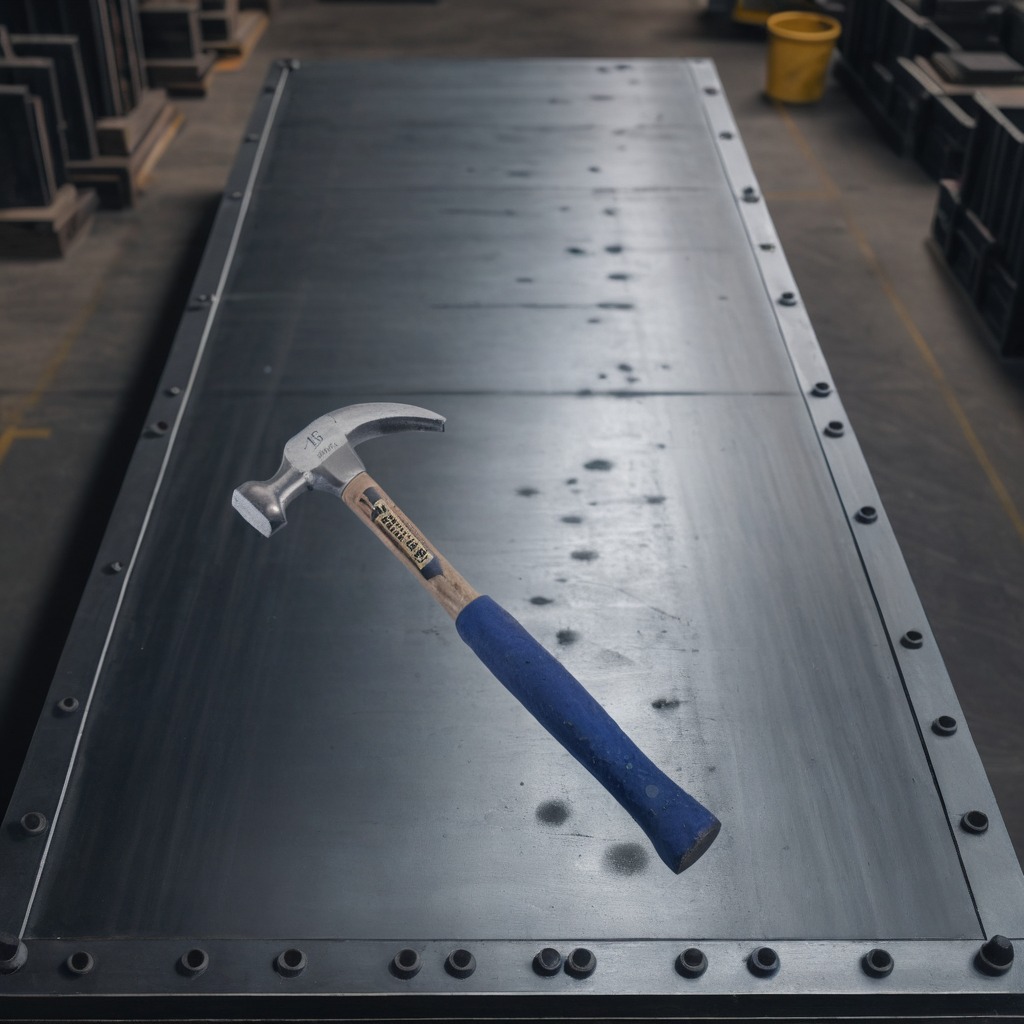
A hammer is lying on a cold steel table in a mining workshop.